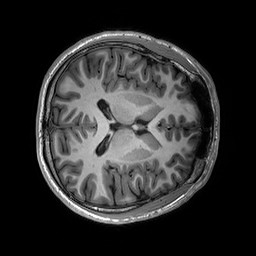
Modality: T1w
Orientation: axial
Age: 21
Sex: male
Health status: healthy
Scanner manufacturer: siemens
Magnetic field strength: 3 T
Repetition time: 2.3 s
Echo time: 0.00236 s